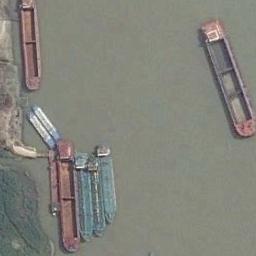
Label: ship